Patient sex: M
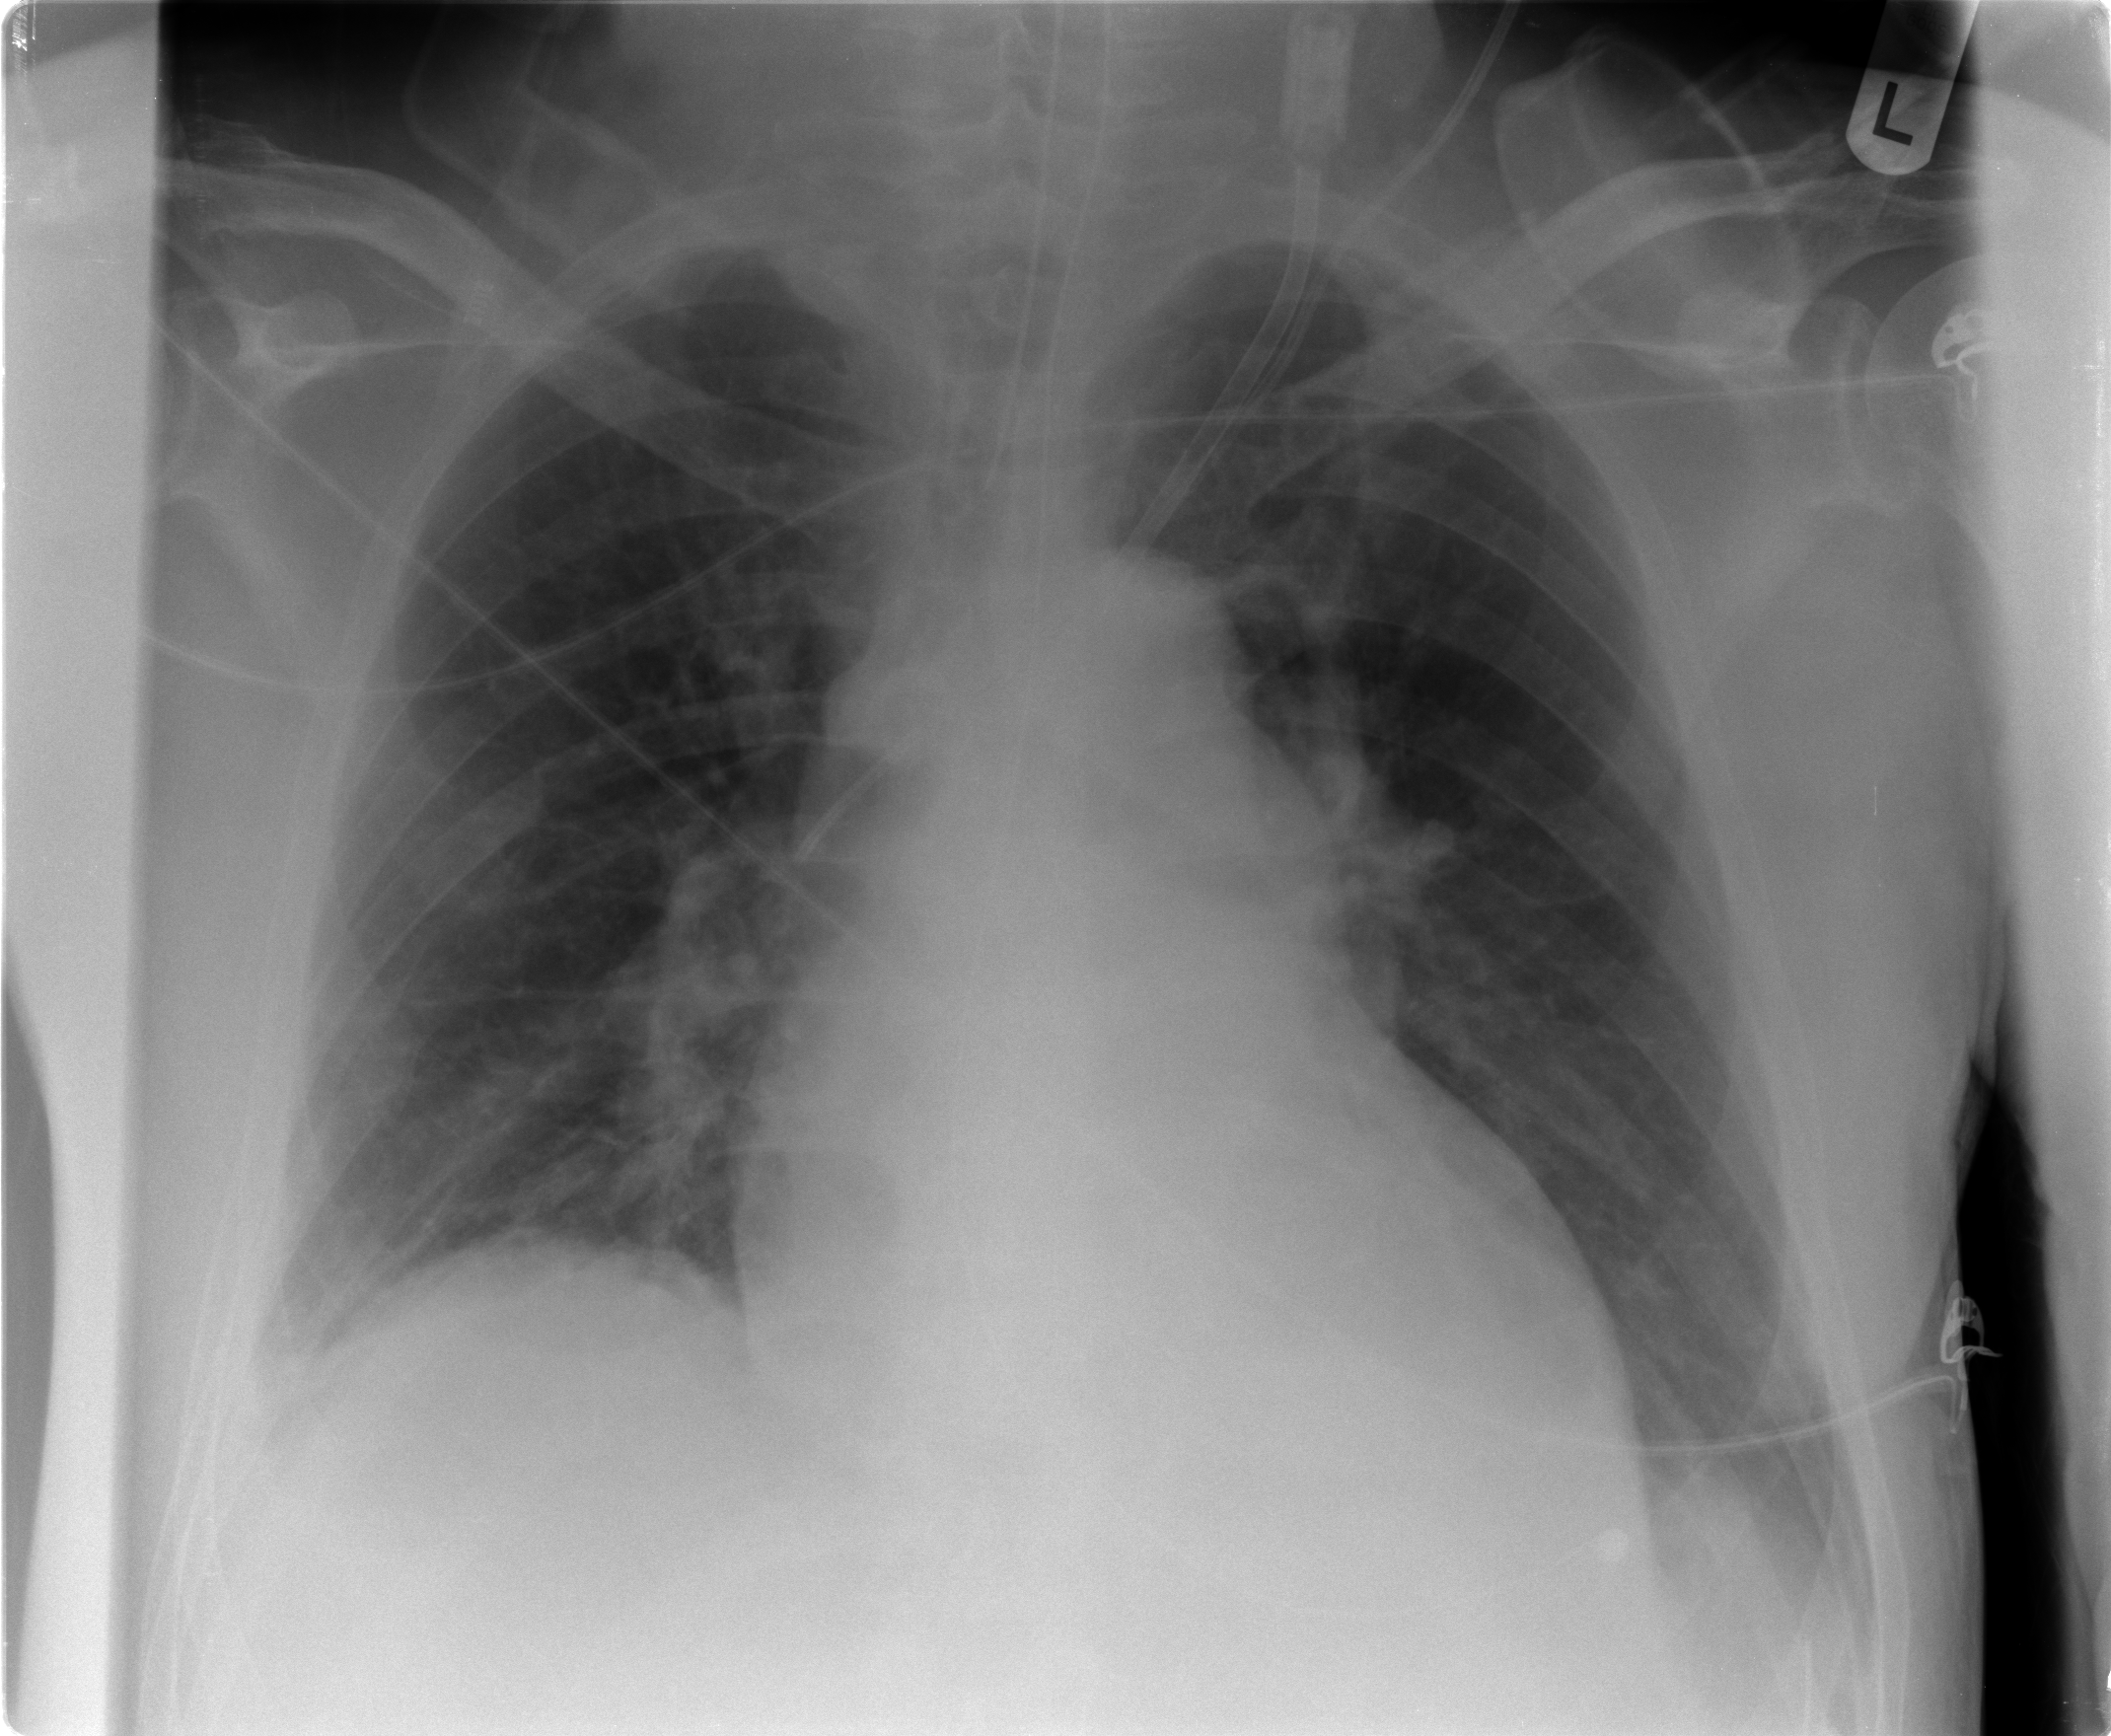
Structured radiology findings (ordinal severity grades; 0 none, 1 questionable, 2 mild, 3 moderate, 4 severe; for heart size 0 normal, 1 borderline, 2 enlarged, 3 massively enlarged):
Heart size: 0
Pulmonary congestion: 2
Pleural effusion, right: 1
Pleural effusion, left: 1
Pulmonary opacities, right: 0
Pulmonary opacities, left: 0
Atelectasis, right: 2
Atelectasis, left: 1